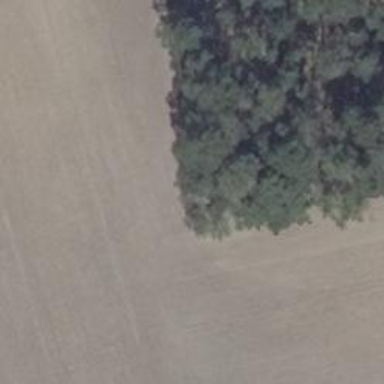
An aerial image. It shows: Hunting stand.